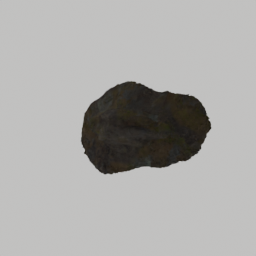
Label: nature